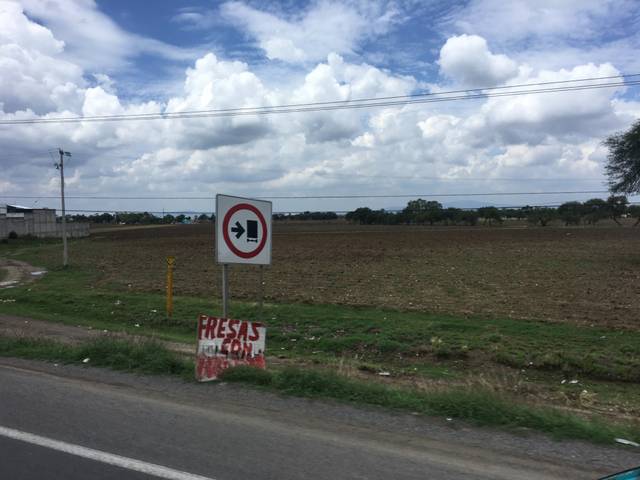
Region: Mexico
Coordinates: 20.92, -101.393